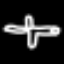
Label: airplane